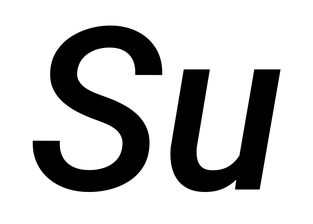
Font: Roboto-Italic_Medium_Italic